Question: I have designed simple SSRS report, the thing is like I have data which is splitted into master details using sub-reports, and I have kept these into a Row Group control in body part of main report.
Here the header which I placed in main report is getting repeated only as per row and it is not visible if a details of specific records is gets spilled over next page.
How can I show the header on each and every page irrespective of the row (record)?
Please find below screen shot for details.

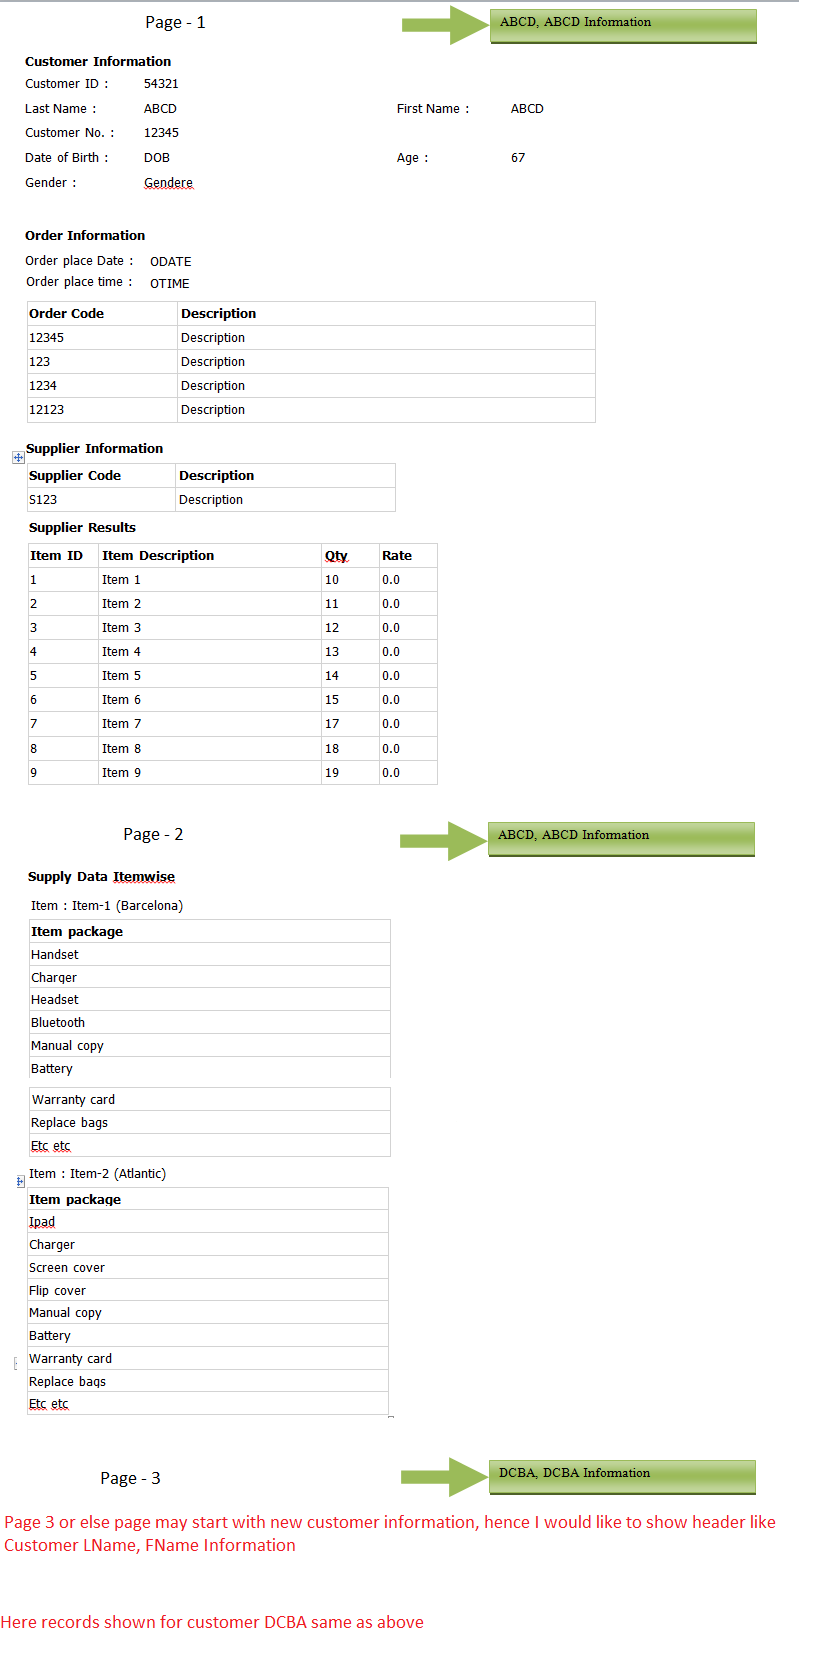
Answer: Please see link to answer below:
You'll want to select the the Advanced Mode where you can select row detail. Here, you should be able to select the Static row columns. On the right in the Properties, you'll want to set "RepeatOnNewPage" to
<URL>